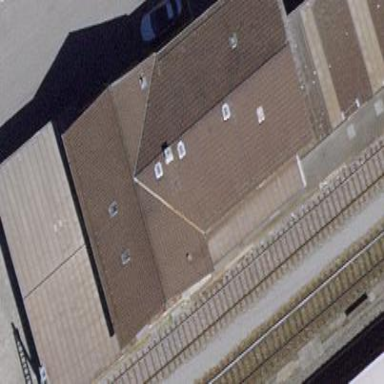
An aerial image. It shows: Train station building.